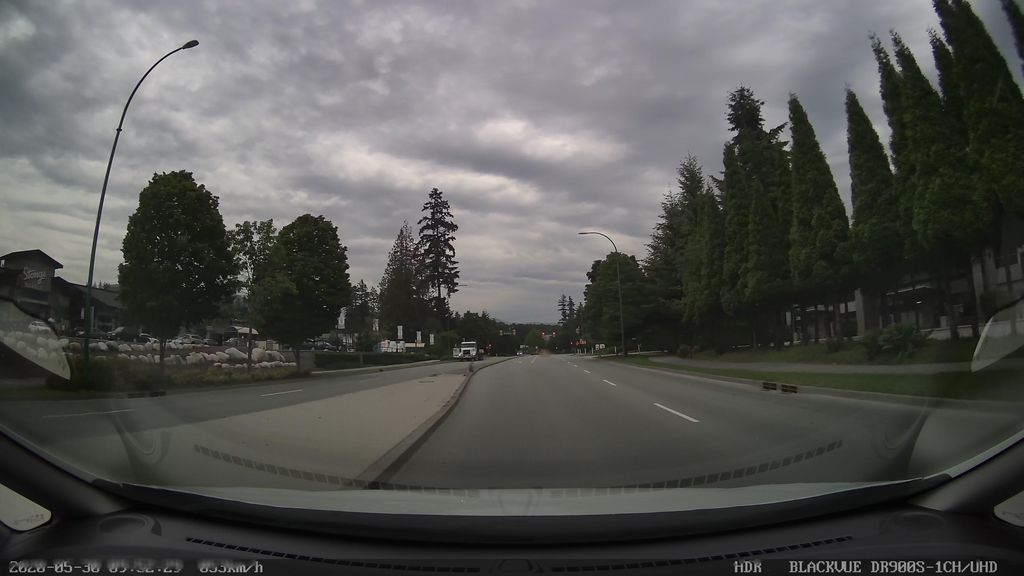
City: vancouver